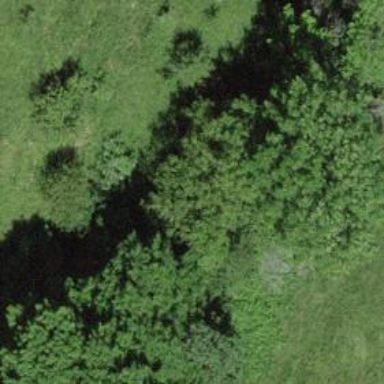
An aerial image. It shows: Forest area.